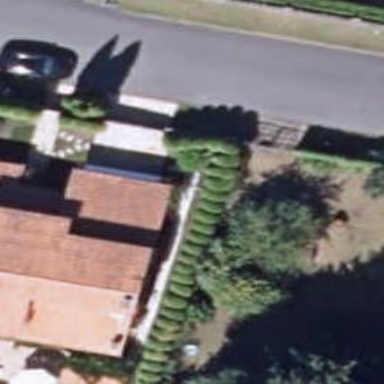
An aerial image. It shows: Fence.